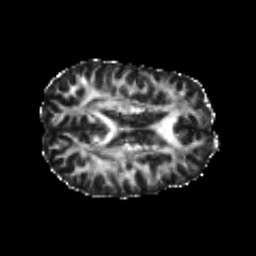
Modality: FA
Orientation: axial
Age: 24
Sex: female
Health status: healthy
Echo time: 0.074 s